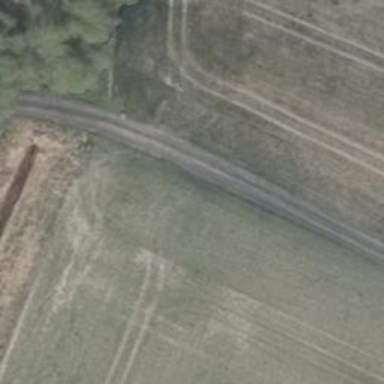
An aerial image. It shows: Service road with ground surface. The track type is grade 3.